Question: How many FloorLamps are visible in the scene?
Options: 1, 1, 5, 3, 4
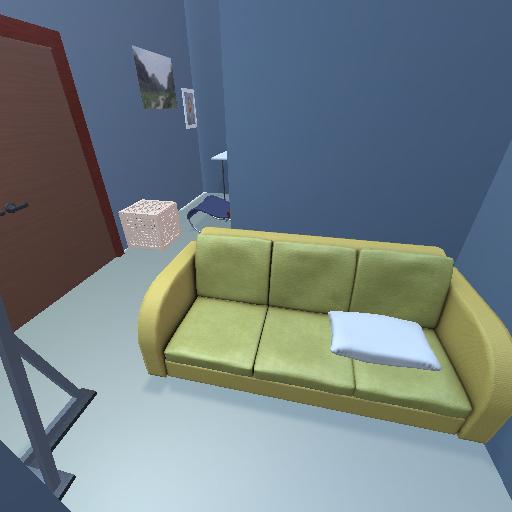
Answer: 1